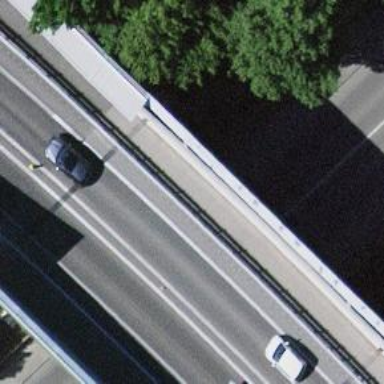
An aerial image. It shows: Paved cycleway bridge.